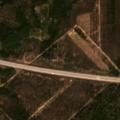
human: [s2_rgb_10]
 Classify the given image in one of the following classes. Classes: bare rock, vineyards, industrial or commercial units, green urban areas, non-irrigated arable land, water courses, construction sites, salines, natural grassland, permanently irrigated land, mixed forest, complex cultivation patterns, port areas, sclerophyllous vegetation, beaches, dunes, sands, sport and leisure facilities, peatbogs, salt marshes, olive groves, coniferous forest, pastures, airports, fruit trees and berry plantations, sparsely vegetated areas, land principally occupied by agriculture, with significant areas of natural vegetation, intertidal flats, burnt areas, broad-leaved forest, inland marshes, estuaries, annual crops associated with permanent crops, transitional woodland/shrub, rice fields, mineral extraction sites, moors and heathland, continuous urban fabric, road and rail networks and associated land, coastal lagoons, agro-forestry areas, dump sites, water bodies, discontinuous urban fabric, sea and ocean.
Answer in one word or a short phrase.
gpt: broad-leaved forest, coniferous forest, mixed forest, transitional woodland/shrub